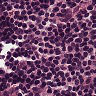
Metastatic tissue present: no